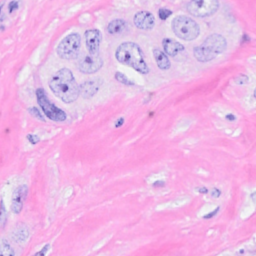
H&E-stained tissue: Breast